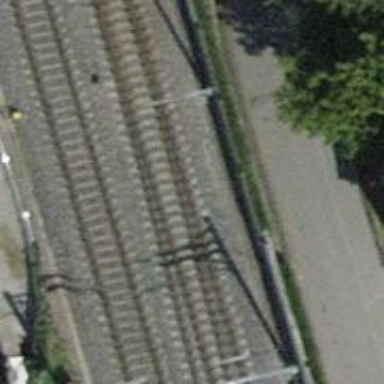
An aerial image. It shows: Single railway track with electrification through contact line.